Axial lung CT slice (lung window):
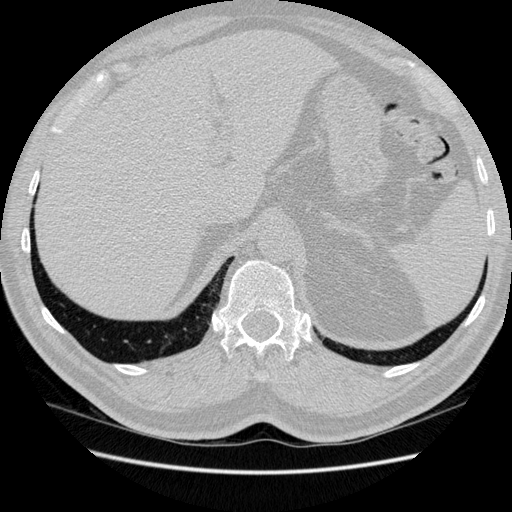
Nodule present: no